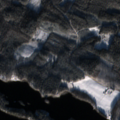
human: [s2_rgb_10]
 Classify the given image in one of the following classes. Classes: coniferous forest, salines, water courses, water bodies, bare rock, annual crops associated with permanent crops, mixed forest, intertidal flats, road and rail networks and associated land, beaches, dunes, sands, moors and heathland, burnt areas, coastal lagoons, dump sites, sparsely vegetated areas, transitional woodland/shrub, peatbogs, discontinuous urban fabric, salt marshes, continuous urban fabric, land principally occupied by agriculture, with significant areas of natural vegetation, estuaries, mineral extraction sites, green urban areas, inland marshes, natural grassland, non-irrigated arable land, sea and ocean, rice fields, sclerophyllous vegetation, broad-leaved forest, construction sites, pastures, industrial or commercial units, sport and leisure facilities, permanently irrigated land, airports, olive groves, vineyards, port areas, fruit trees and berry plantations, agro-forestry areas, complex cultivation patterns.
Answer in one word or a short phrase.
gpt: land principally occupied by agriculture, with significant areas of natural vegetation, coniferous forest, mixed forest, water bodies